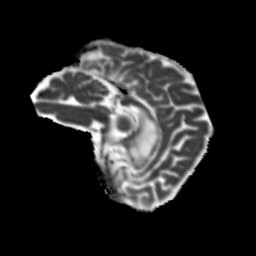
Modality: MD
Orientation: sagittal
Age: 46
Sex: male
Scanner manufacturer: siemens
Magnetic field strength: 3 T
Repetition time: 5.25 s
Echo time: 0.08 s